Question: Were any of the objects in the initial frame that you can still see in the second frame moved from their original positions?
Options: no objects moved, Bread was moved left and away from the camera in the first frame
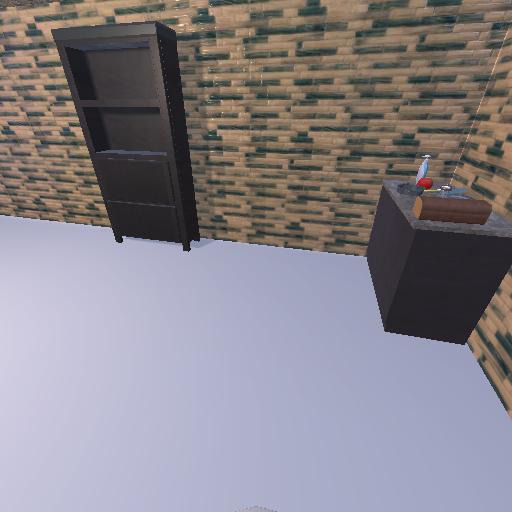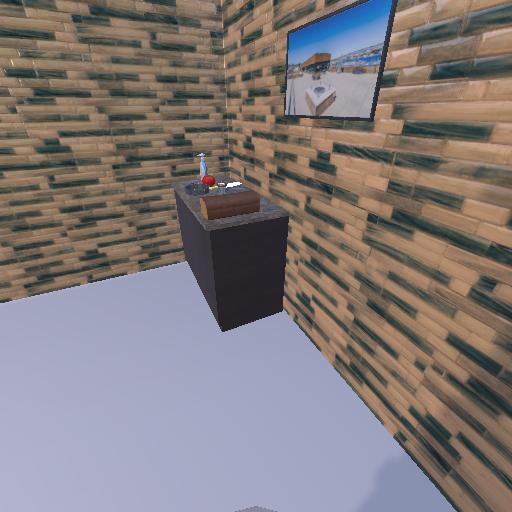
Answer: no objects moved